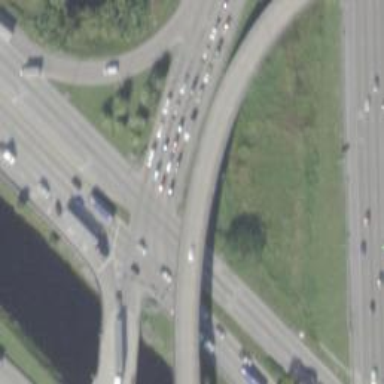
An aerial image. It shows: Asphalt motorway link.